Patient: sex F, age 60
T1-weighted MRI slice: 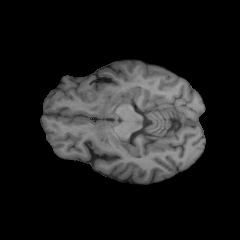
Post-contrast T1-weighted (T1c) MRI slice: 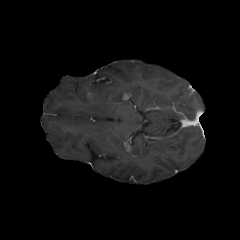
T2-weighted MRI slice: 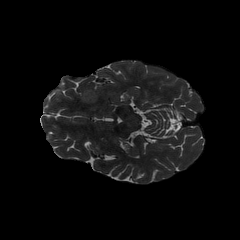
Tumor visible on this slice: yes
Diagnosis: Glioblastoma, IDH-wildtype
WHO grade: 4